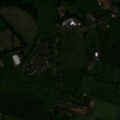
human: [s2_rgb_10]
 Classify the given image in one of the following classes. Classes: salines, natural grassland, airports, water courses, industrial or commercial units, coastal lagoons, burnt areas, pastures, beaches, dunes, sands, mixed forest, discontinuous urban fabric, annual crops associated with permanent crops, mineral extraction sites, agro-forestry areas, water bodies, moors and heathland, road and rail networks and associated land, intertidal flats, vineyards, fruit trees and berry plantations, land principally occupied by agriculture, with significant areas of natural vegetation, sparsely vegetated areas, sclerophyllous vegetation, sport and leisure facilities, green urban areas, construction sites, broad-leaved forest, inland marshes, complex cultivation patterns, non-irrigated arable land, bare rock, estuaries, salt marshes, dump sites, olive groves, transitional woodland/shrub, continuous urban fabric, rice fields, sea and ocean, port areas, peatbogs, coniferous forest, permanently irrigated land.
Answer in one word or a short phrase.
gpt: discontinuous urban fabric, industrial or commercial units, non-irrigated arable land, pastures, complex cultivation patterns